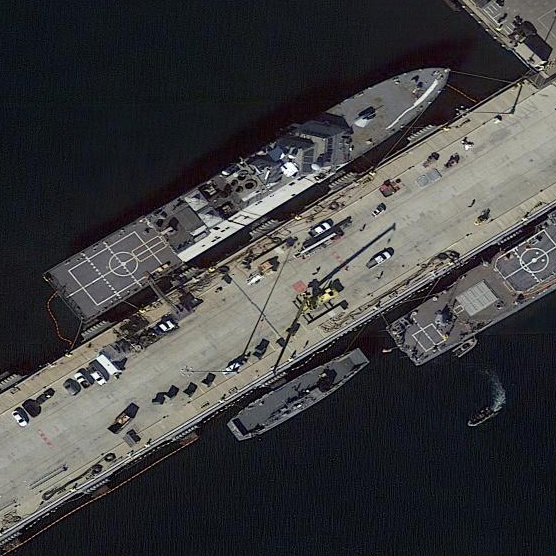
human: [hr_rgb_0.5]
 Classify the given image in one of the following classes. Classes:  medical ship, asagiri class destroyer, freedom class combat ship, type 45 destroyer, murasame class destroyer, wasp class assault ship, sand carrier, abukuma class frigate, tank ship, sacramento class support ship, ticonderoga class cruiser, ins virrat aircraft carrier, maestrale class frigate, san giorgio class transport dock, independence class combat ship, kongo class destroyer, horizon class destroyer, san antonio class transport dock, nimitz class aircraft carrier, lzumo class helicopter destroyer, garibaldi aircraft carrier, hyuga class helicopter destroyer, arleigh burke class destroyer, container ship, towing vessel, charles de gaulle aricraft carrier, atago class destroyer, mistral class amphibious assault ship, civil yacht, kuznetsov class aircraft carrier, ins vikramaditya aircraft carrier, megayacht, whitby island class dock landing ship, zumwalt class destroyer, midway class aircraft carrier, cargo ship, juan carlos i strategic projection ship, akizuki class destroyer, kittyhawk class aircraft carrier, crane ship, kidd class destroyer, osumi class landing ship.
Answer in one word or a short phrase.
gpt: Freedom class combat ship